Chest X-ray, PA view. Patient: 35 years old, sex M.
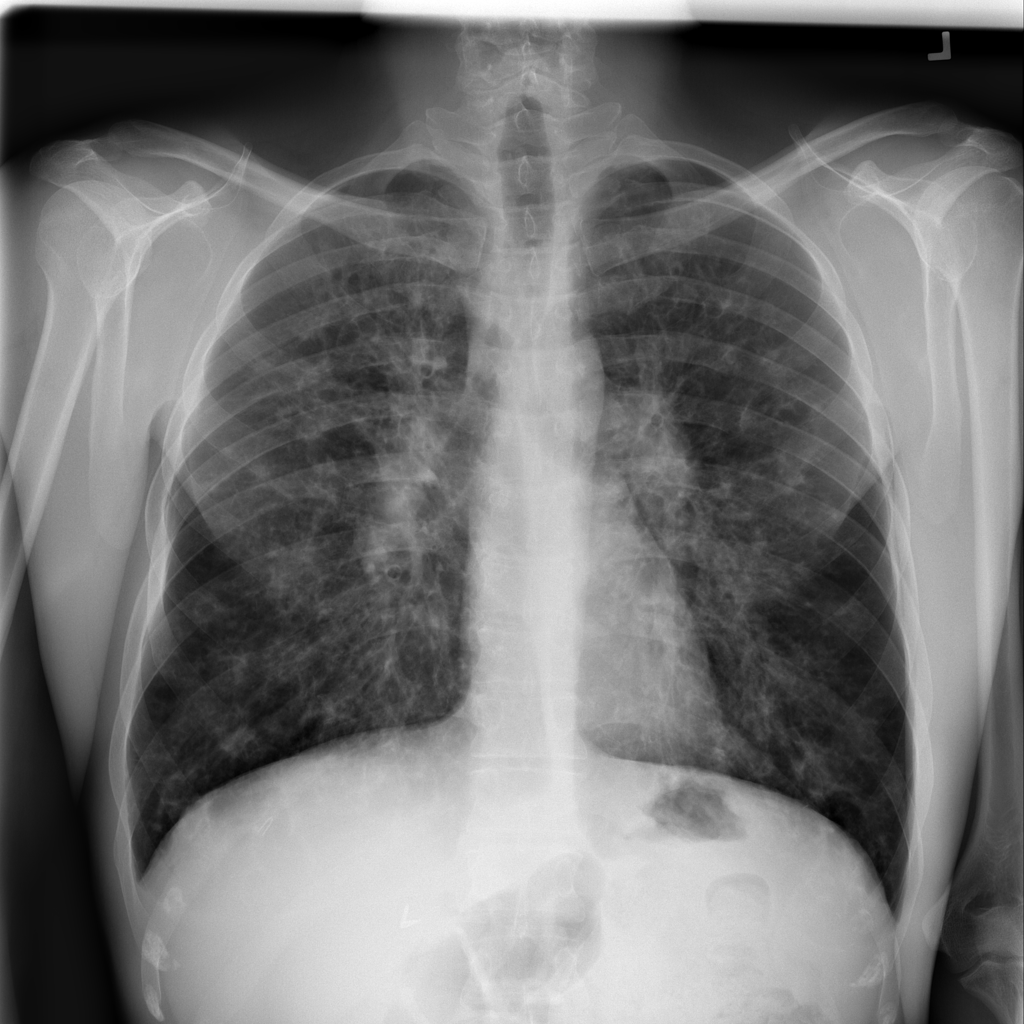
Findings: Fibrosis